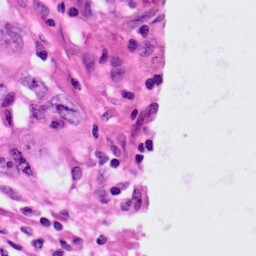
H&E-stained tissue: Lung